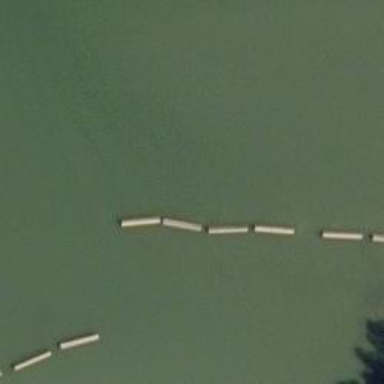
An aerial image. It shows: Breakwater structure.